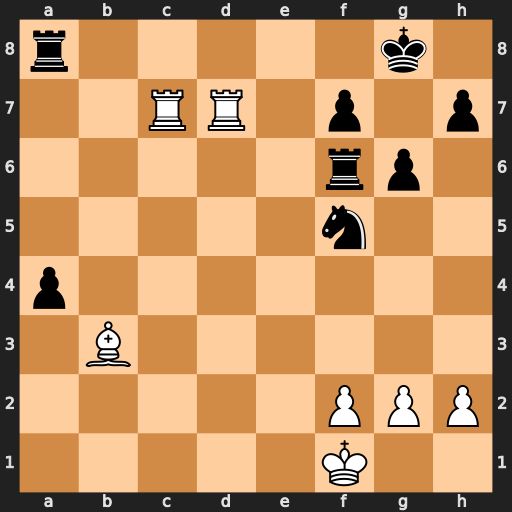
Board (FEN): r5k1/2RR1p1p/5rp1/5n2/p7/1B6/5PPP/5K2
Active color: w
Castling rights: -
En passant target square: -
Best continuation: Bxf7+ Rxf7 Rxf7 a3 Ra7